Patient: sex M, age 76
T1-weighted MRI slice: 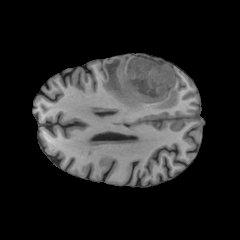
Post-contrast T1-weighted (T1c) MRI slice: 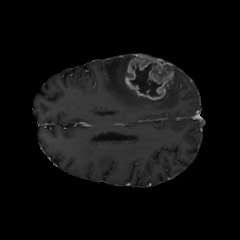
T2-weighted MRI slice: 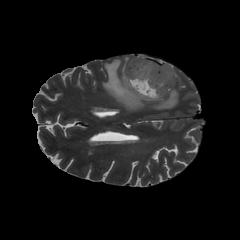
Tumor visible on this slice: yes
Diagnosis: Glioblastoma, IDH-wildtype
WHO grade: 4